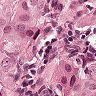
Metastatic tissue present: yes